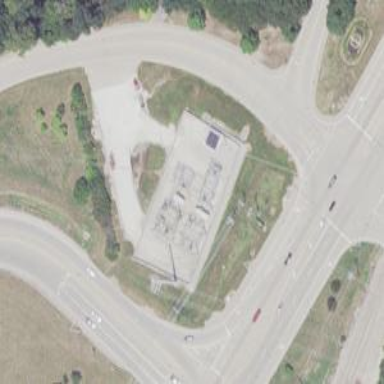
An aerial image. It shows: Power substation.